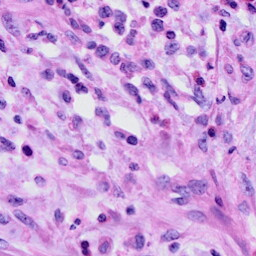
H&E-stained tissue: Cervix